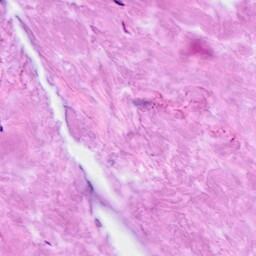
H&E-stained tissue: Breast